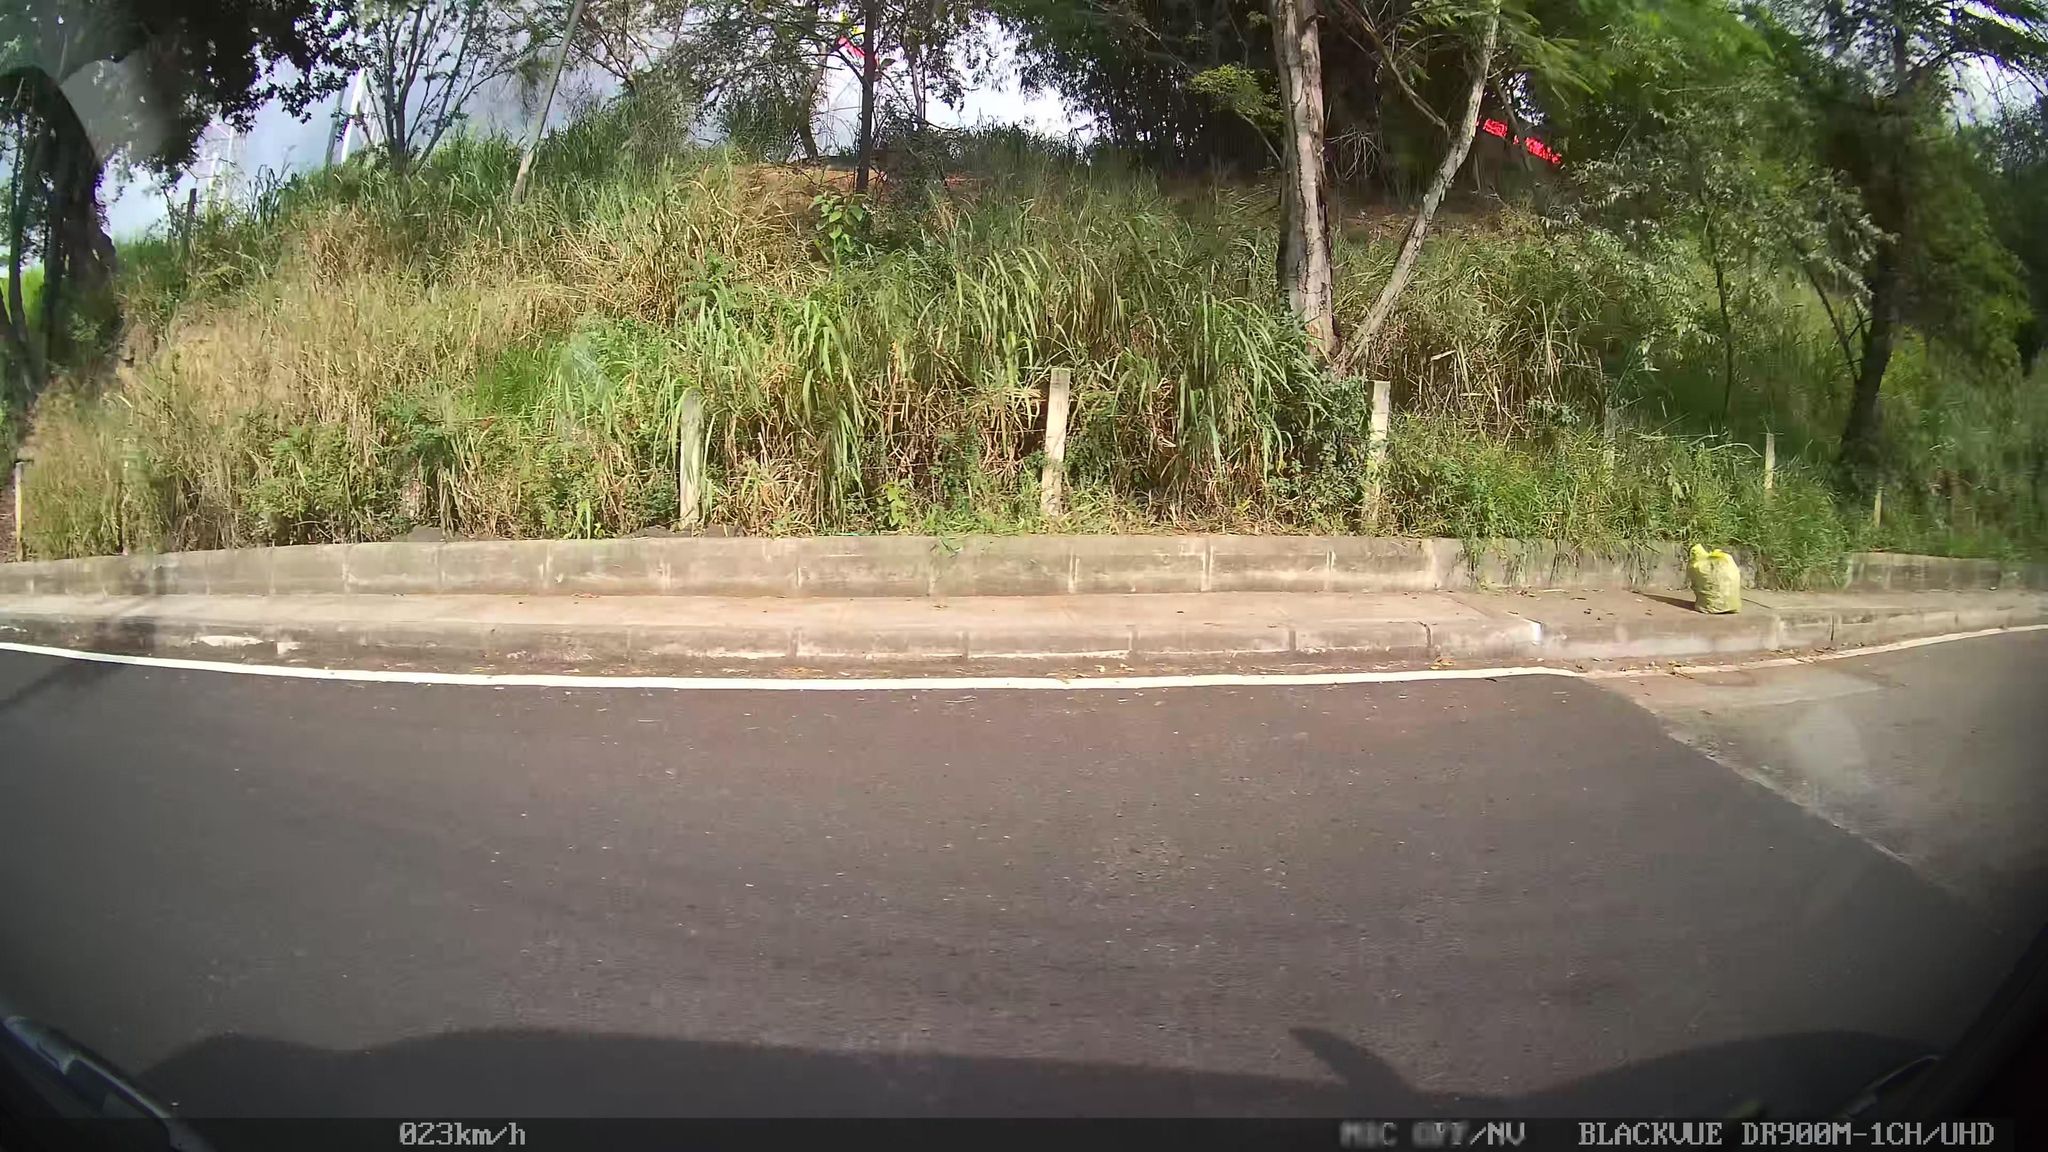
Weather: clear
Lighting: day
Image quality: slightly poor
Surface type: driving surface
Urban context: urban centre
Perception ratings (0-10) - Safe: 1.37, Lively: 1.55, Beautiful: 6.37, Boring: 3.49, Depressing: 6.53, Wealthy: 0.87